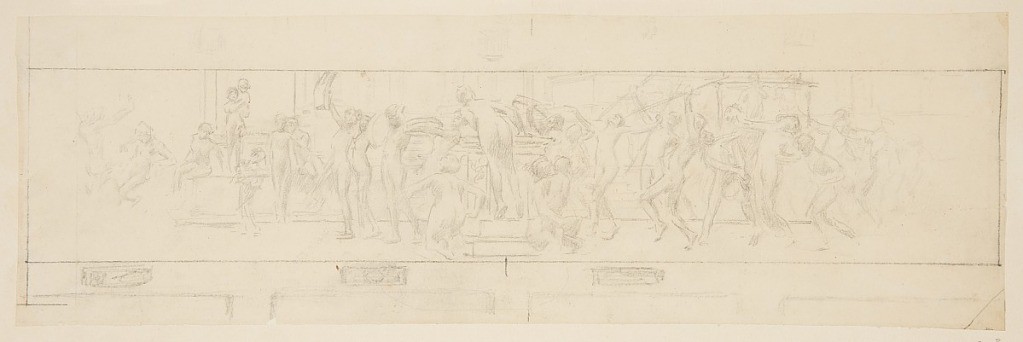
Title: Study for a procession, “Vintage Festival,” Mendelssohn Glee Club, New York, NY
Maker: Robert Frederick Blum, American, 1857–1903
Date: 1895–1898
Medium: Pastel crayon, graphite on paper
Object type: Drawing
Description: Sketch of male and female figures in procession through an arcade with columns and pedestals. Similar to 1904-16-1, the figures being sketched as nudes. The architectural setting at left in the second plane is an alternation of that in 1904-16-28-b; but the seated woman is shown nearly in profile and a group similar to 1904-16-27 is added. No background is shown there. The decoration of the wall under and over the picture is indicated.